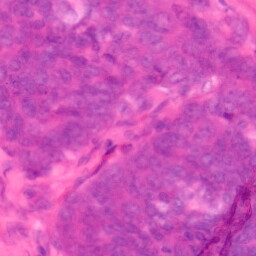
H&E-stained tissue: Colon